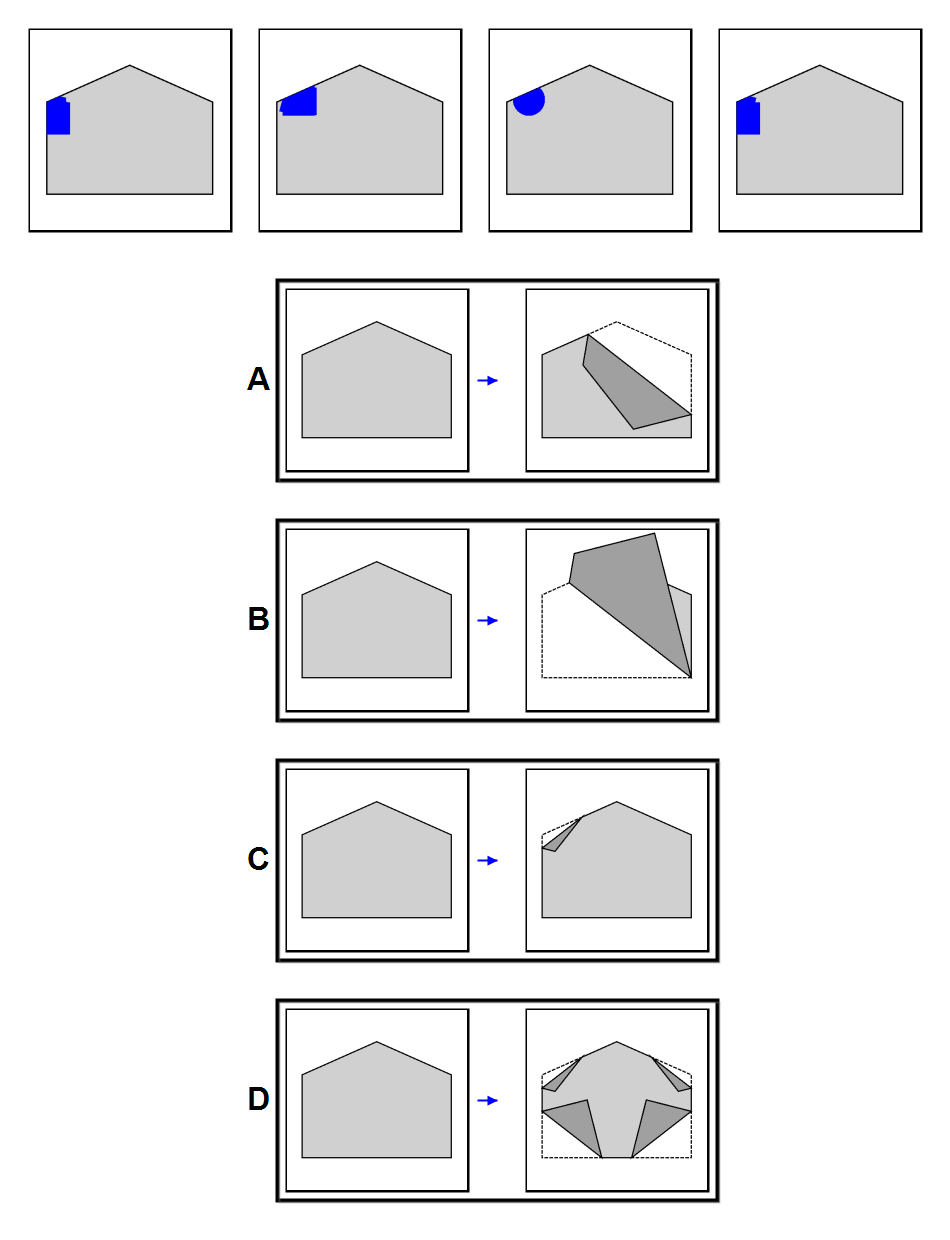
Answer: C